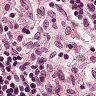
Metastatic tissue present: no